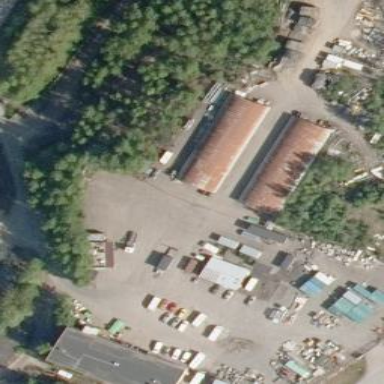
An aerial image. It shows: Industrial area.